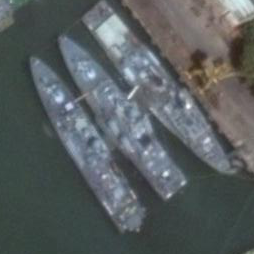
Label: combat